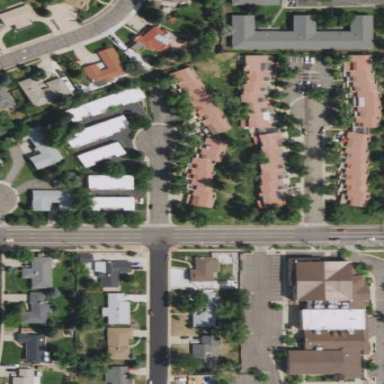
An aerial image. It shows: Condominium in residential area.